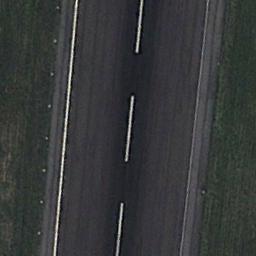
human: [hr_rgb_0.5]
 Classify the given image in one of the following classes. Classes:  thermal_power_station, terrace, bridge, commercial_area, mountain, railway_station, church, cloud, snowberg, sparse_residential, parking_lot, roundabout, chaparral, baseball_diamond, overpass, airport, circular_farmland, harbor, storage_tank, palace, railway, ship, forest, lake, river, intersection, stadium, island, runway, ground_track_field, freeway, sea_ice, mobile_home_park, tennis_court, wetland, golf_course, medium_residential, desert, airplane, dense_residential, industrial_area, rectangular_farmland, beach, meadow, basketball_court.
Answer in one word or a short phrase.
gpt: runway